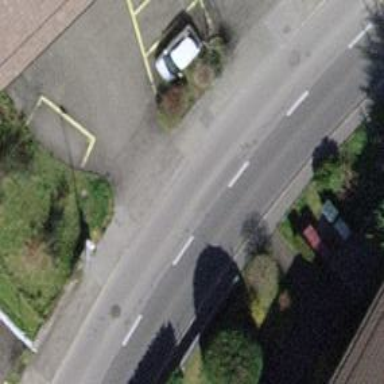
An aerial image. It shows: Unmarked crossing on footway.